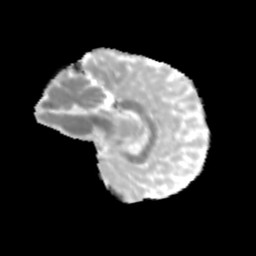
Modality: MD
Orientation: sagittal
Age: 11
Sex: female
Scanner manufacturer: siemens
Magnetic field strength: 3 T
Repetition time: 3.8 s
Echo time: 0.07 s